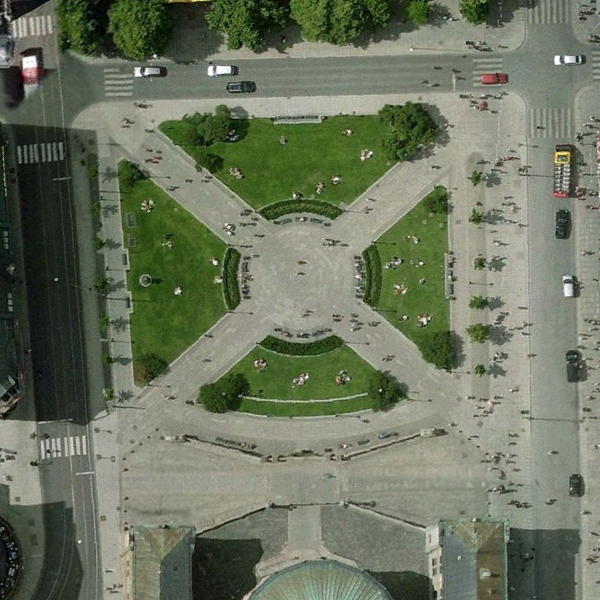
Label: Square